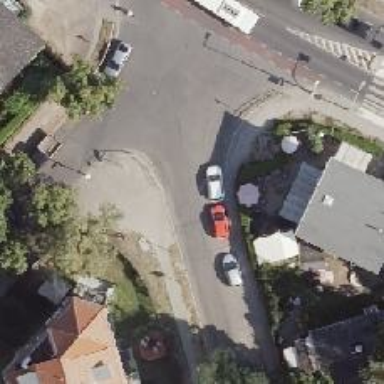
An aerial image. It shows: Unmarked road crossing.